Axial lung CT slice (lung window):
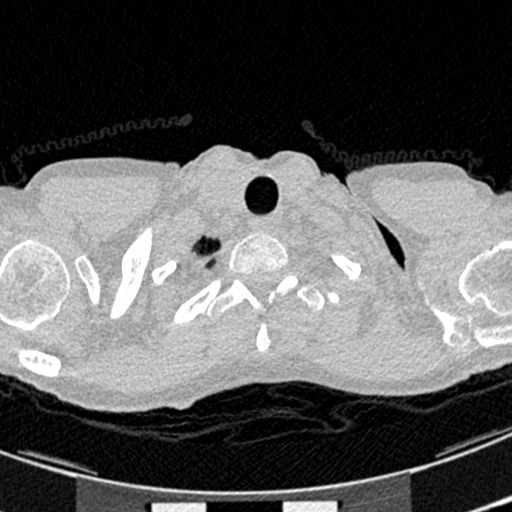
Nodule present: no